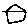
Label: house